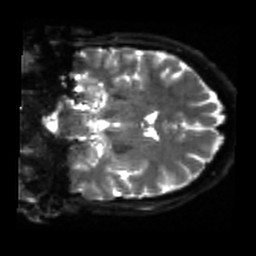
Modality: sbref
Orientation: coronal
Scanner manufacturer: siemens
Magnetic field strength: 3 T
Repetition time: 4 s
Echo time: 0.0594 s